Question: I have a continuous form with three comboboxes on it. Each one's recordsource is filtered based on the value in the preceding combobox. I am having a problem with the 2nd and subsequent records not referencing the values in their current record... they appear to be referencing the first records value. I have attached a picture to better illustrate the issue. My question is, how can I get the comboboxes on the 2nd and subsequent records to reference the value in their current record?

Thanks in advance guys!
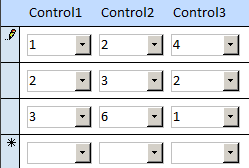
Answer: Looks like there are some limitations in Access I can't get around with just implementing it right outta the box.
<URL>
However, I refresh the form when evver I click on Control 2 or 3, it will refresh the rowsource for that control to use the value in the current record's Control1. That seems to be working!